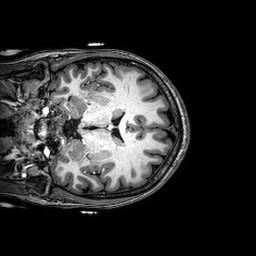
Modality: T1w
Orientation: coronal
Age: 21
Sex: female
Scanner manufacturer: philips
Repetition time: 0.008292 s
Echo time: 0.0038 s